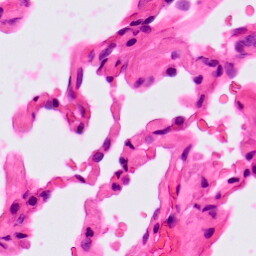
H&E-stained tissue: Lung